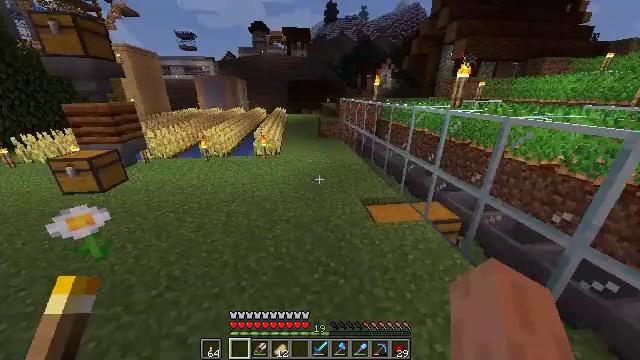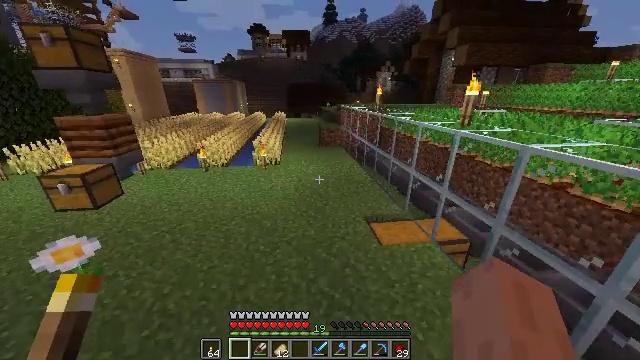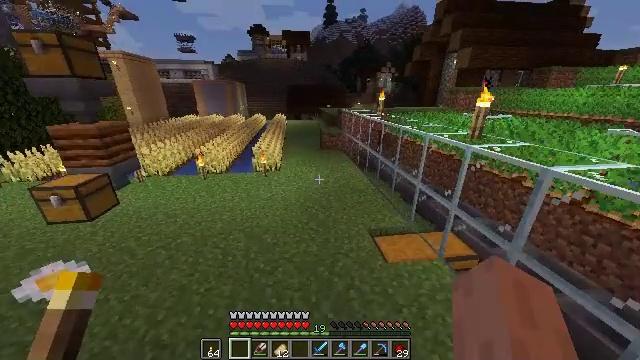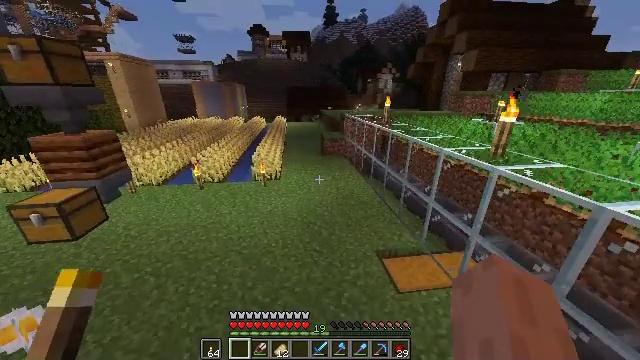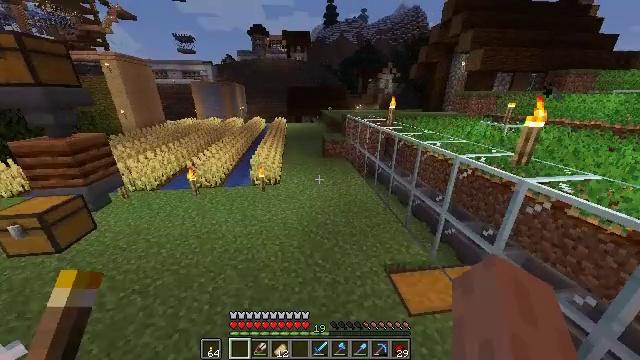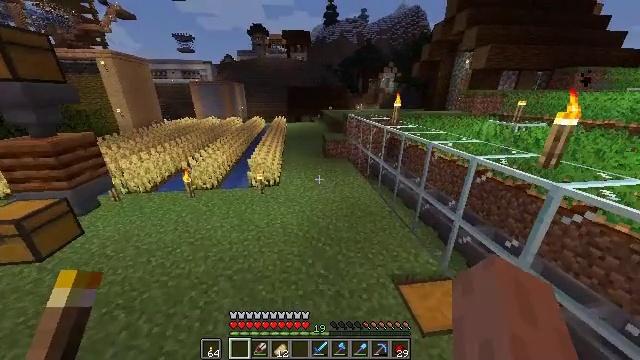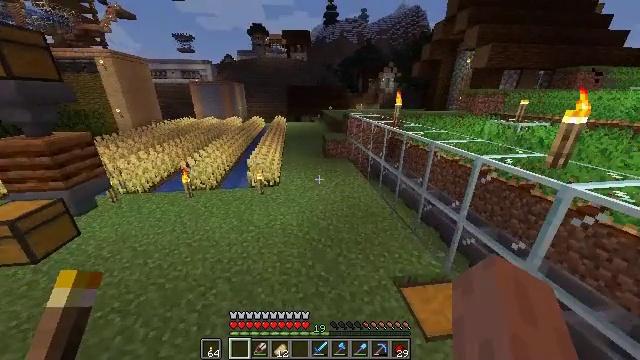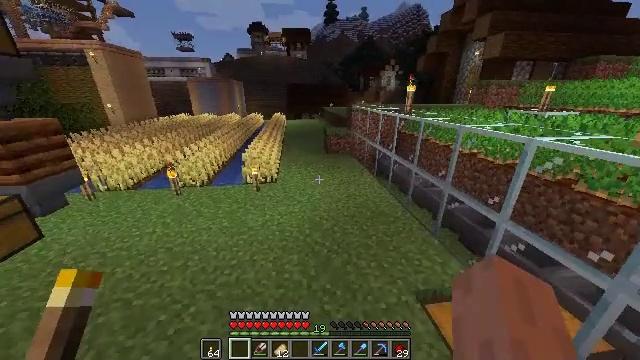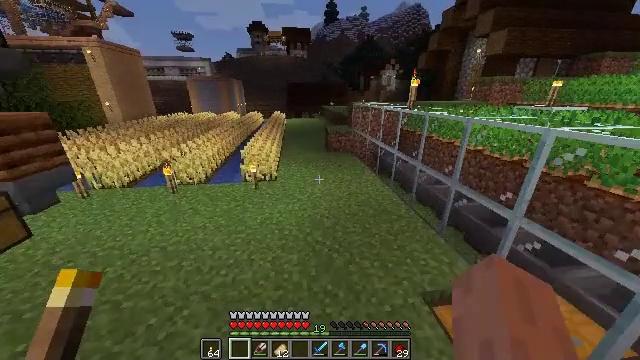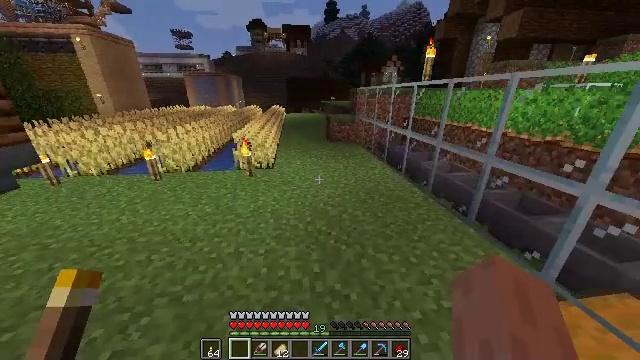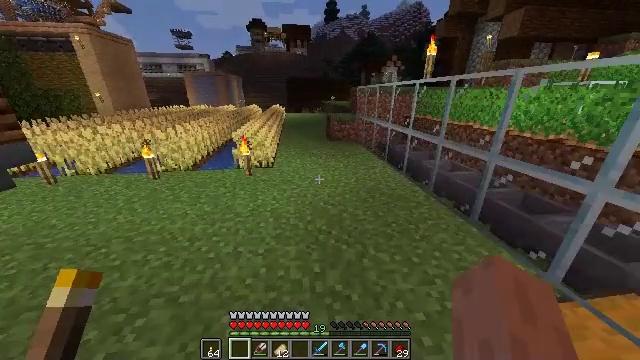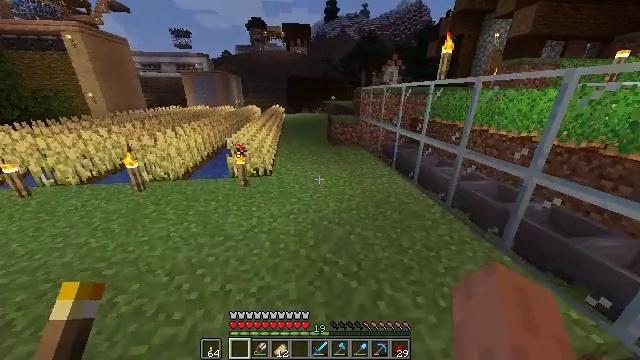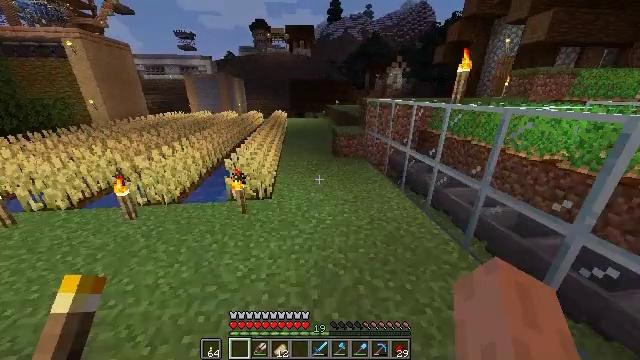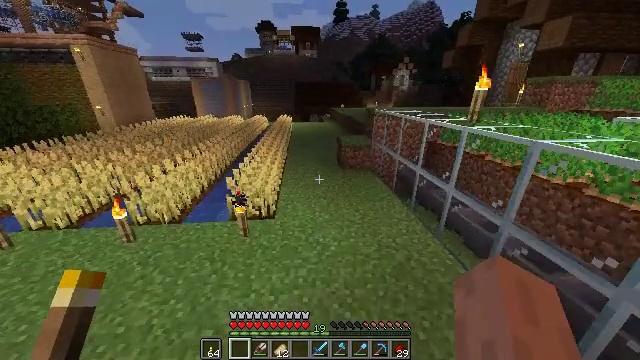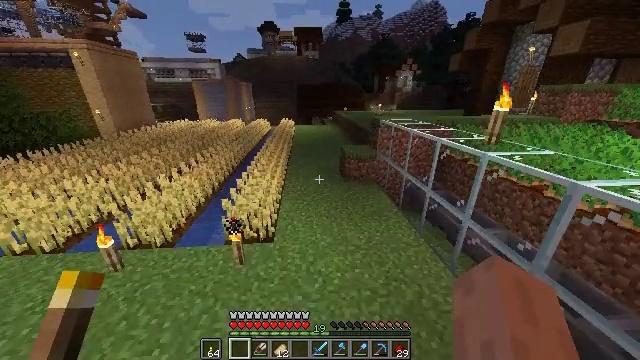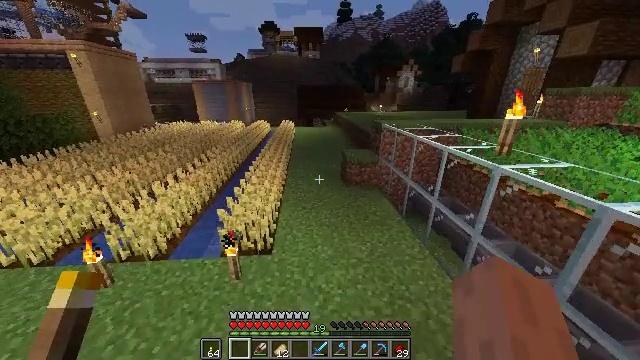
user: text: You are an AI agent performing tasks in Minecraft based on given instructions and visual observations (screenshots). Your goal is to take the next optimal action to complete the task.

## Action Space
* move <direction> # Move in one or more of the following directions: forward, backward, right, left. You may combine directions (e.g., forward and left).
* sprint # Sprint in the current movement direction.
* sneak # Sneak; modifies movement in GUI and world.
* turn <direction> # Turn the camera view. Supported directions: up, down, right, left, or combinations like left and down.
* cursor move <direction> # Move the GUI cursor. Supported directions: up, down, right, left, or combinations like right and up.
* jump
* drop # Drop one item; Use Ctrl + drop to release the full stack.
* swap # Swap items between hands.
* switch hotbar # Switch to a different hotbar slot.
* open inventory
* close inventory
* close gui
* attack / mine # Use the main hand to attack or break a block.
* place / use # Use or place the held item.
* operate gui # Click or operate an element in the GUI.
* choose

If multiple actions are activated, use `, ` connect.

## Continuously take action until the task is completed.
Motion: motion action
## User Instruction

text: Use sand and a furnace to craft glass.
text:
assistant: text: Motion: move forward, jump
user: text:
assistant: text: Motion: move forward, jump
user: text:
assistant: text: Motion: move forward, jump
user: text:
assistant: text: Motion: move forward, jump
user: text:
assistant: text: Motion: move forward, jump
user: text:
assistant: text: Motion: move forward, jump
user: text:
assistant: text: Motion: move forward, jump
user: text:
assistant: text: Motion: move forward, jump
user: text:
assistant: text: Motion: move forward, sprint, jump
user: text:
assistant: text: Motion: move forward, sprint, jump
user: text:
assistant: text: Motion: move forward, sprint, jump
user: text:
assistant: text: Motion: move forward, sprint, jump
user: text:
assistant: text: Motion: move forward, turn left, jump
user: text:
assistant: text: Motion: move forward, jump
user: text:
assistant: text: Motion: move forward, jump
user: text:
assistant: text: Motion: move forward, jump
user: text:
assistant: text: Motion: move forward, jump
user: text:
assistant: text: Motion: move forward, jump
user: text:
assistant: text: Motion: move forward, jump
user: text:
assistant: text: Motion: move forward, sprint, jump
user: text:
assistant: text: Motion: move forward, sprint, jump
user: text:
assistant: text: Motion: move forward, sprint, jump
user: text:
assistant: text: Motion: move forward, sprint, turn right and down, jump
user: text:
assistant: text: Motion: move forward, turn right, jump
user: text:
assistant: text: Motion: move forward, turn right, jump
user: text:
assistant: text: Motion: move forward, turn right
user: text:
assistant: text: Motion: move forward, turn right
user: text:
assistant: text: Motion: move forward, turn right
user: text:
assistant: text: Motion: move forward and move right, turn right
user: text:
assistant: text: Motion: move forward and move right, turn right